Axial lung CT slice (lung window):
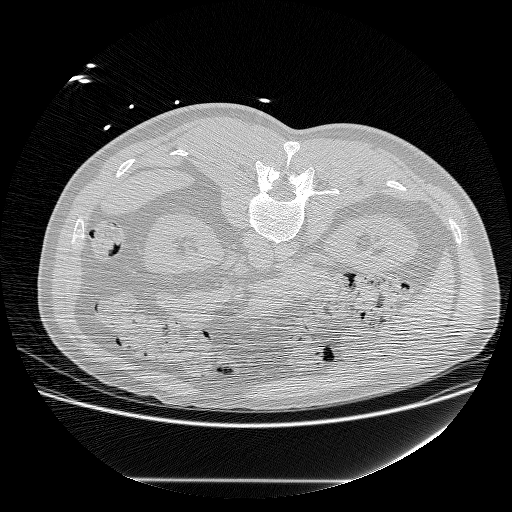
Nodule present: no